Field crop: tomato
Growth stage: 1
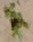
Species: portulaca